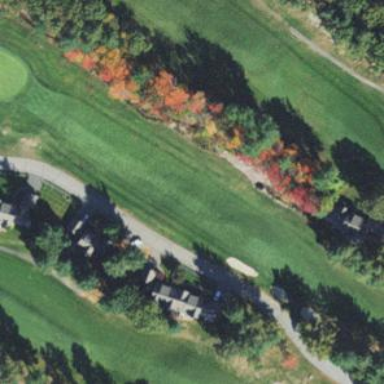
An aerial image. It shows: Scenic golf fairway.